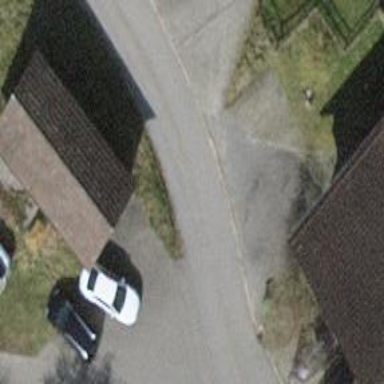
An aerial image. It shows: Smoothly paved residential road.